Aerial crown-view tile of a tropical tree (Barro Colorado Island, Panama), acquired 20250512:
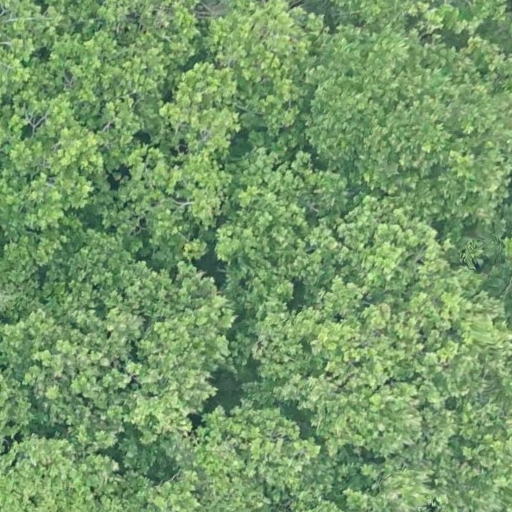
Species: Anacardium excelsum
GBIF accepted scientific name: Anacardium excelsum
Crown area: 831.358 m²